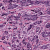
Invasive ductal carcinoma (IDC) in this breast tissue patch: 1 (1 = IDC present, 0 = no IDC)